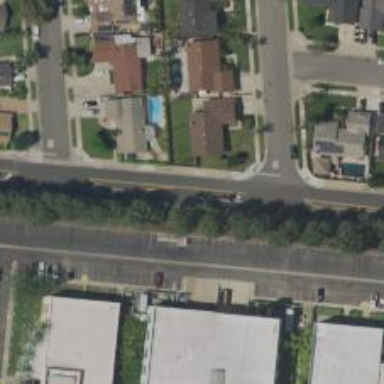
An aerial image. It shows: Tertiary road with asphalt surface and sidewalk on the left.